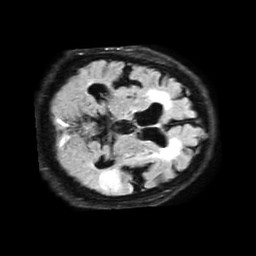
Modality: FLAIR
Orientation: axial
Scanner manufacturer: philips
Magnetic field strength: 1.5 T
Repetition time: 6 s
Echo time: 0.1013 s